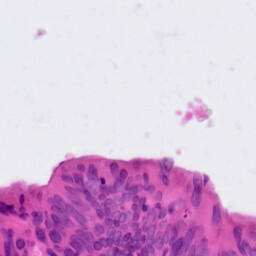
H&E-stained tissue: Colon